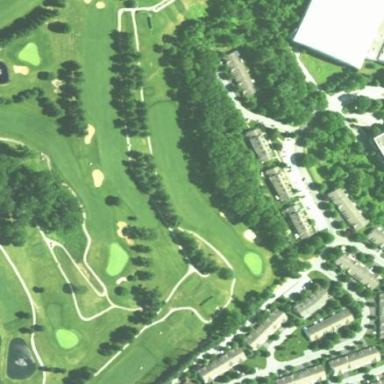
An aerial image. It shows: Golf fairway in the image.